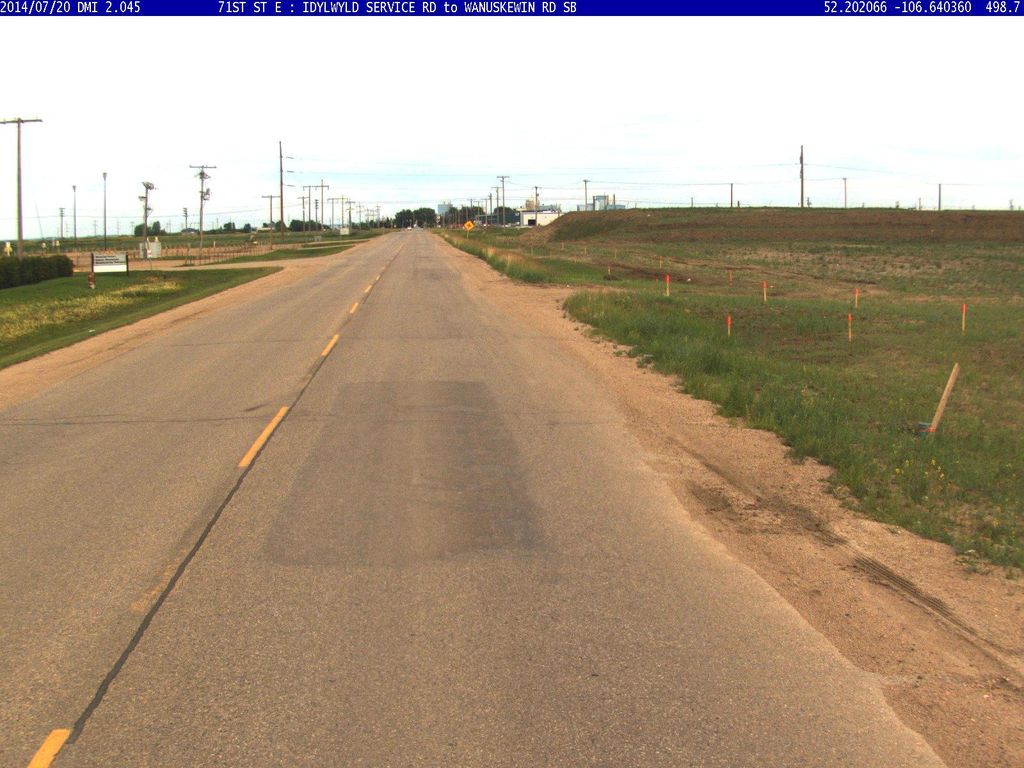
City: saskatoon